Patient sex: M
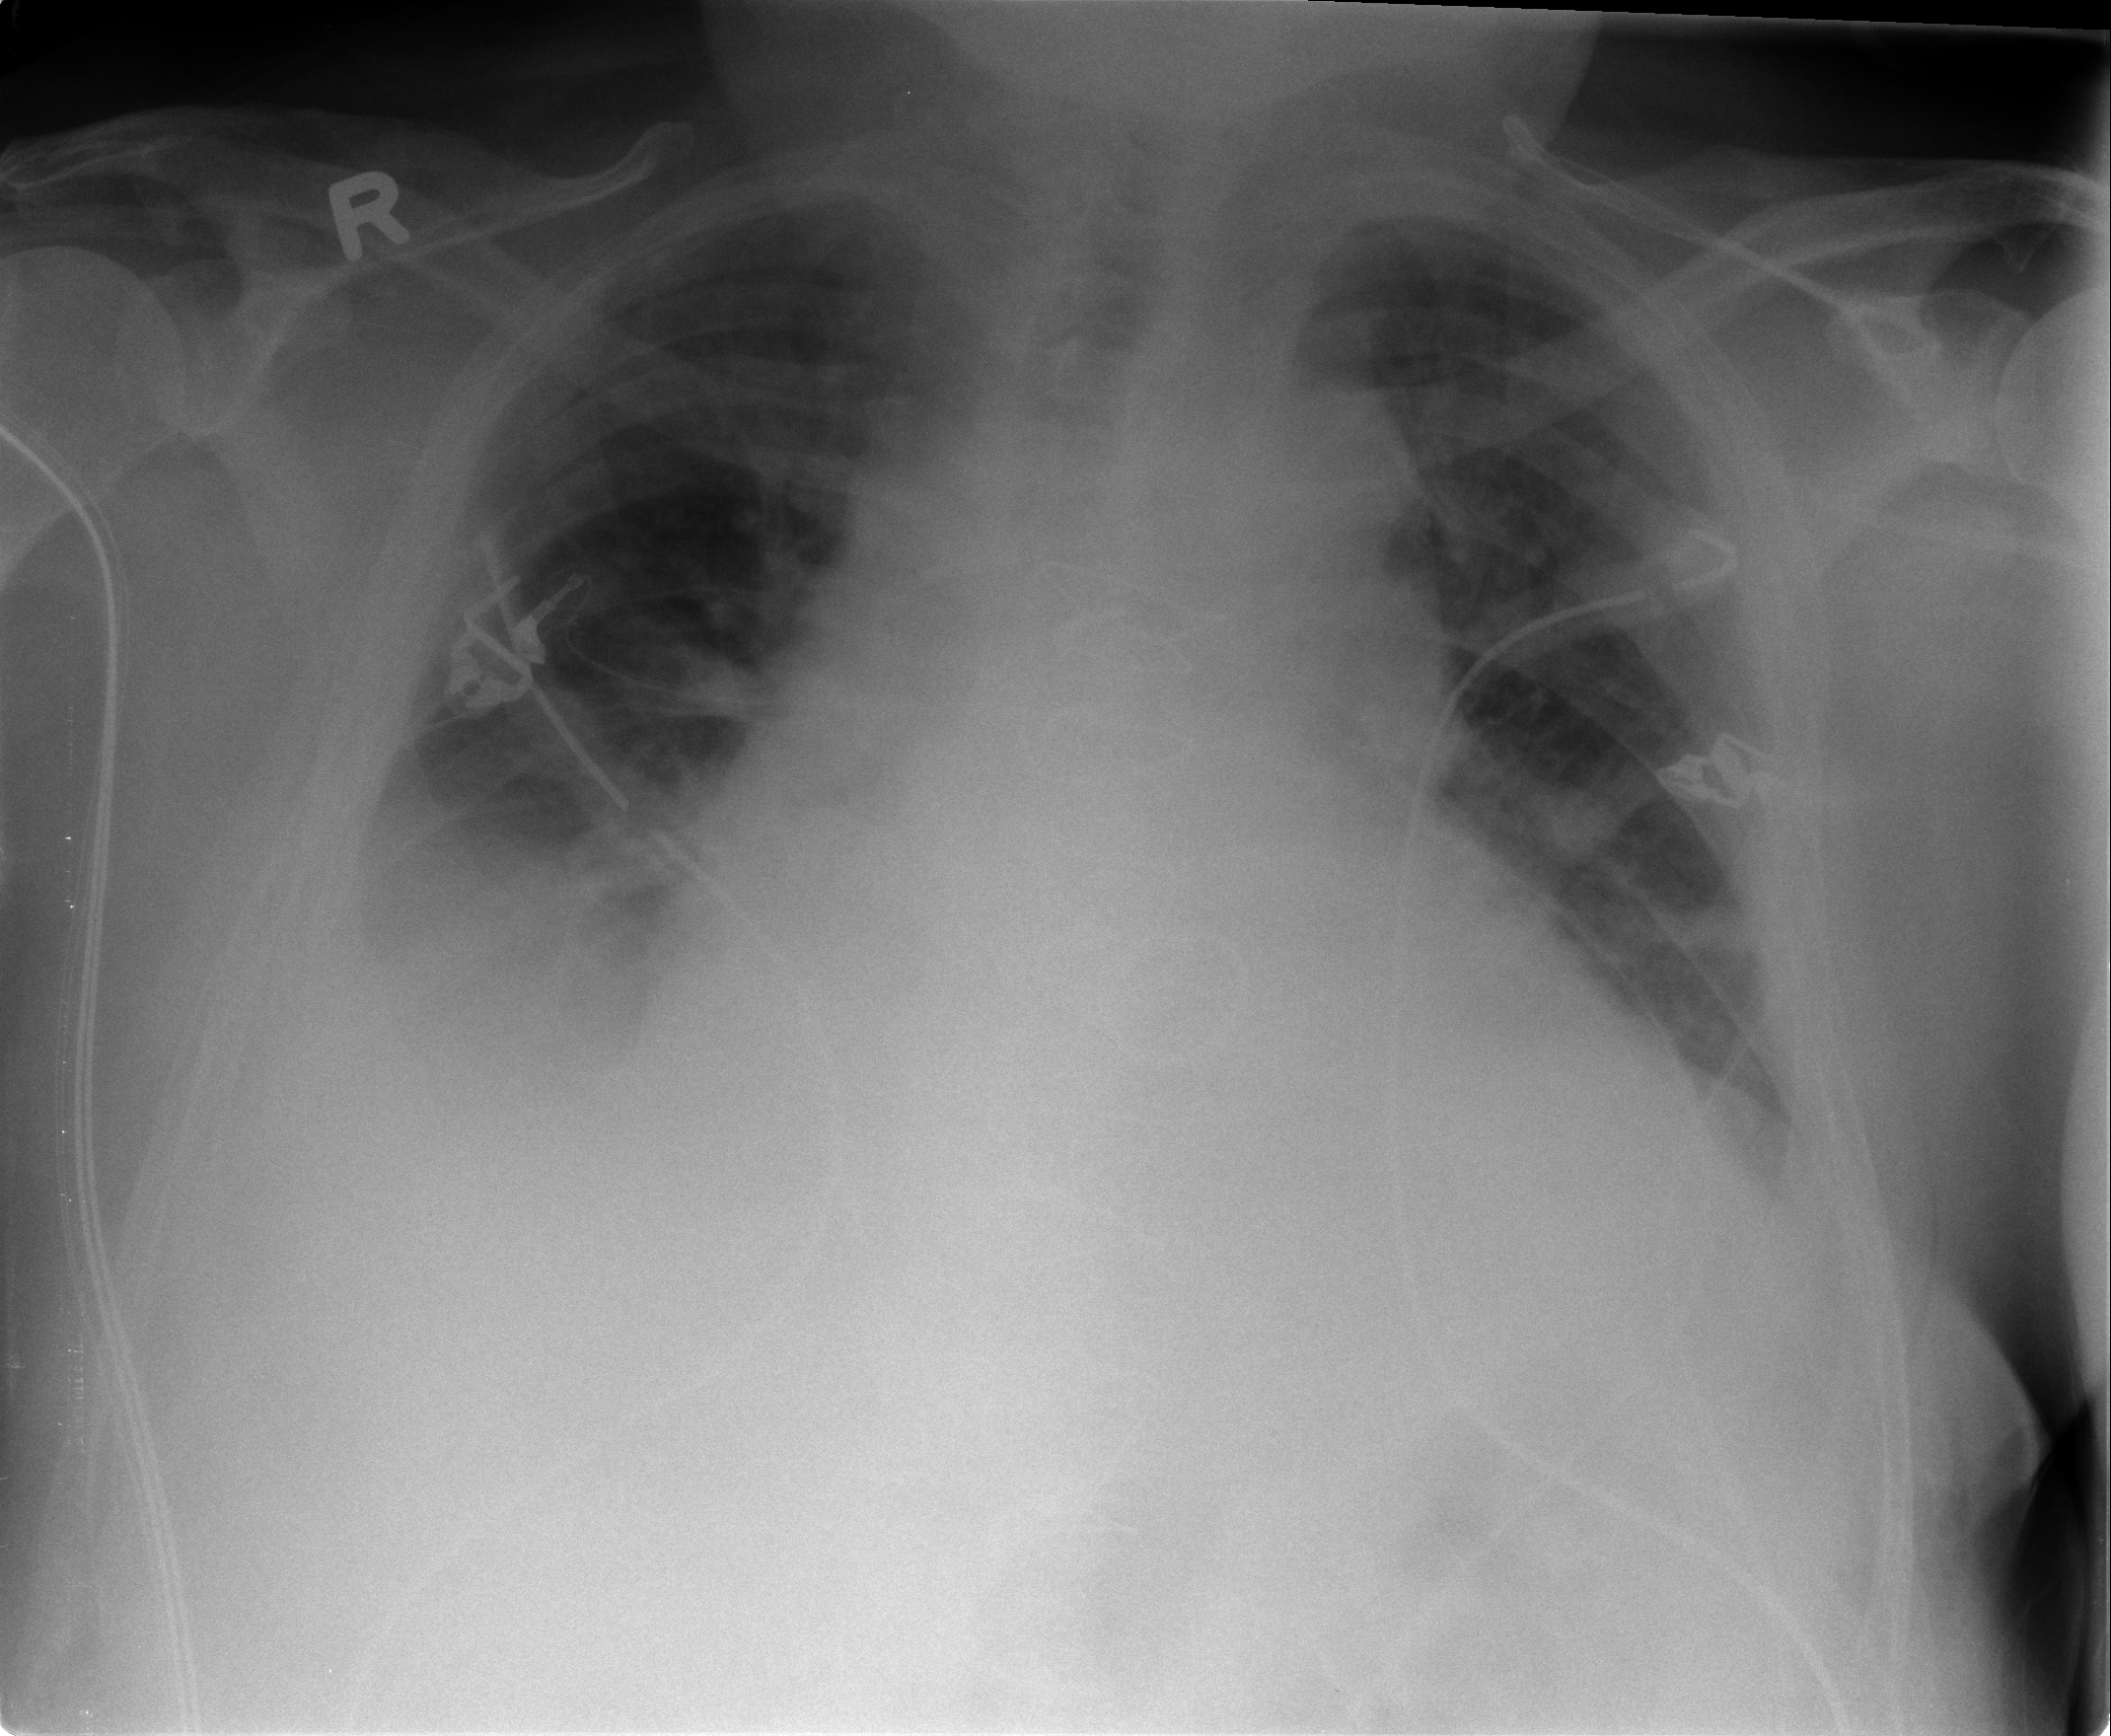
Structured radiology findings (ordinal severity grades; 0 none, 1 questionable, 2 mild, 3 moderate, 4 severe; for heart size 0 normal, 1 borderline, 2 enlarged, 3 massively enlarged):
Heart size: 2
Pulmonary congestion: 2
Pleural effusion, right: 2
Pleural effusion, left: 2
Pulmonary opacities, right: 0
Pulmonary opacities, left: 0
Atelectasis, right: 2
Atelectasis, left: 2